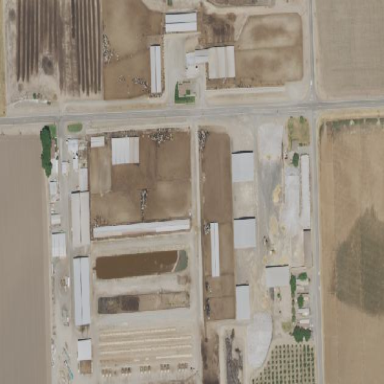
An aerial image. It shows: Farmyard area.